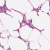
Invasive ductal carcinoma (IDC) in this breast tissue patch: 0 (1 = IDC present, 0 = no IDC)